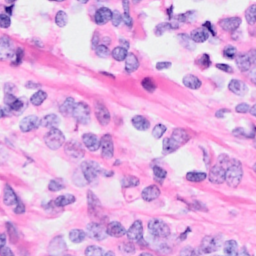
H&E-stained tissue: Breast